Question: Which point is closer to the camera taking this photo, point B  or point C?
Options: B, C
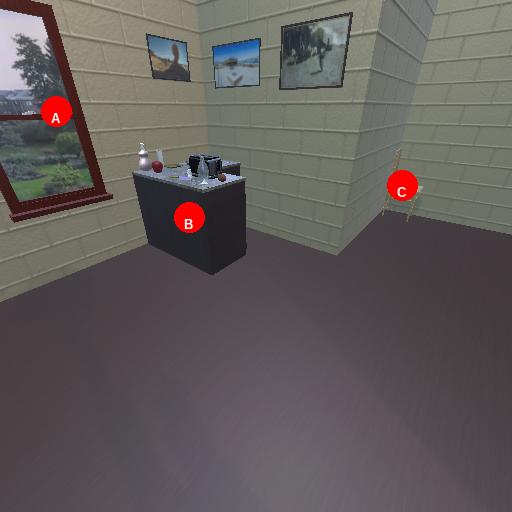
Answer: B